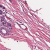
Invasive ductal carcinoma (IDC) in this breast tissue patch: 0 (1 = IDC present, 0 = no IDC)